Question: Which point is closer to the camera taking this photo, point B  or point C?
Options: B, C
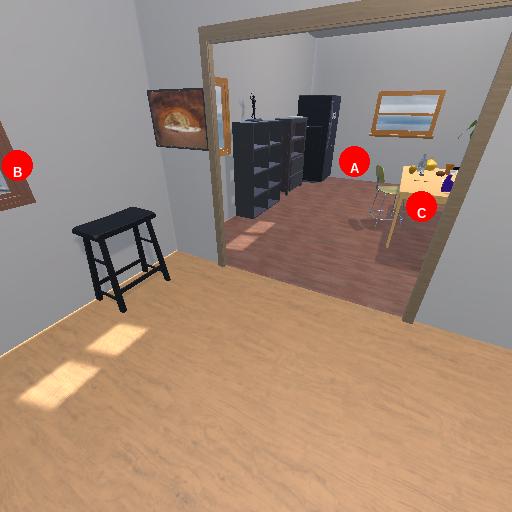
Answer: B